Field crop: maize
Growth stage: 2
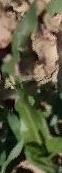
Species: maize